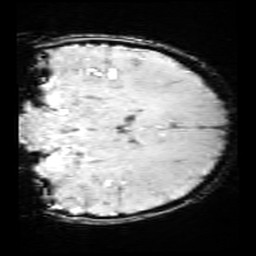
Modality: SWI
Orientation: coronal
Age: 10
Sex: male
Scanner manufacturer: siemens
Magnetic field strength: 3 T
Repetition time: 0.027 s
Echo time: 0.02 s